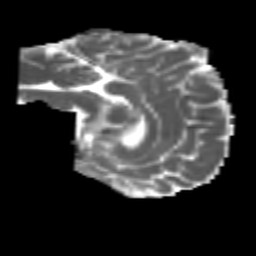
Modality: MD
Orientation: sagittal
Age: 29
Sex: male
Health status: healthy